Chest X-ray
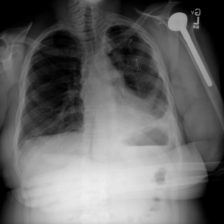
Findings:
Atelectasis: negative
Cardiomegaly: positive
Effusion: negative
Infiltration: negative
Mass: negative
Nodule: negative
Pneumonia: negative
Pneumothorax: negative
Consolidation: negative
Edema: negative
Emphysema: negative
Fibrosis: negative
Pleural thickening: positive
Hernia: negative